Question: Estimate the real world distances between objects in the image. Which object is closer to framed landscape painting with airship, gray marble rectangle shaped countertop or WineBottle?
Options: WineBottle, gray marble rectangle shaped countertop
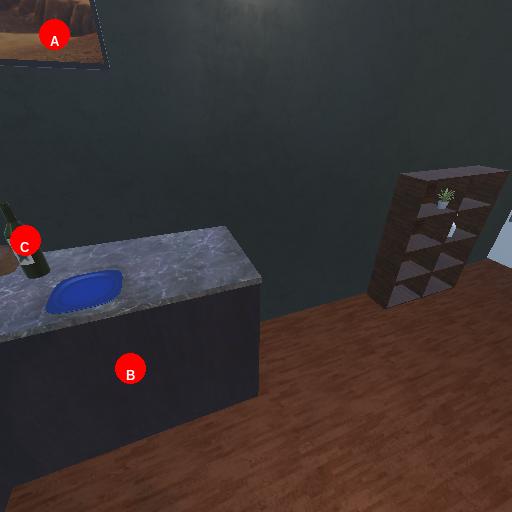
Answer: WineBottle